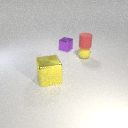
large yellow metal cube in front of small purple metal cube